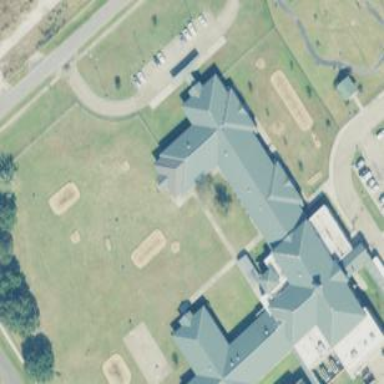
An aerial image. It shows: School building.